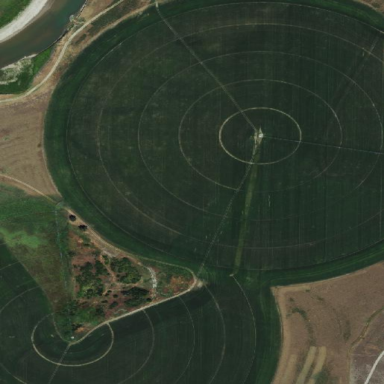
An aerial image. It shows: Farmland with pivot irrigation system.